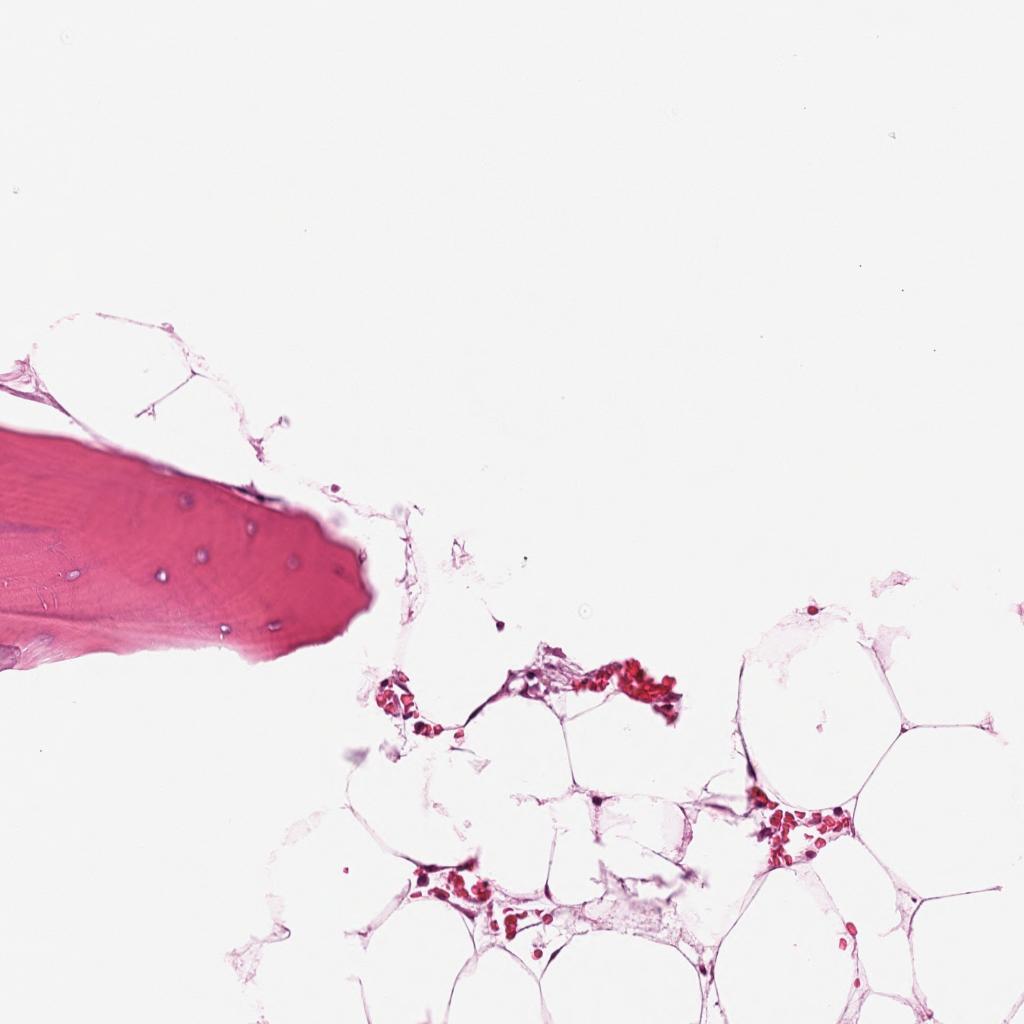
Label: Non-Tumor